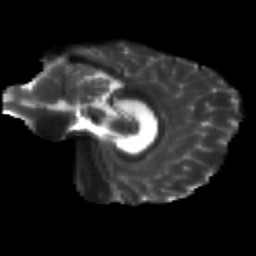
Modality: T2w
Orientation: sagittal
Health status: healthy
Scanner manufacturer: siemens
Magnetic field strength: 3 T
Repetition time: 12 s
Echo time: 0.092 s